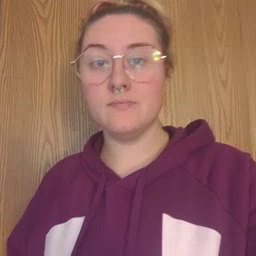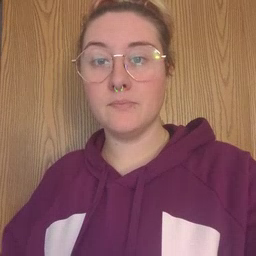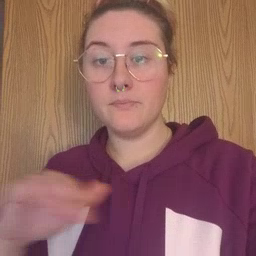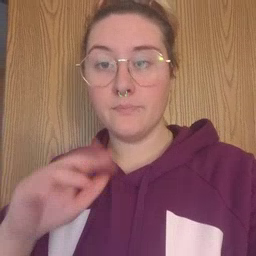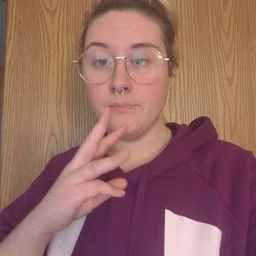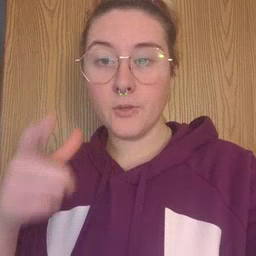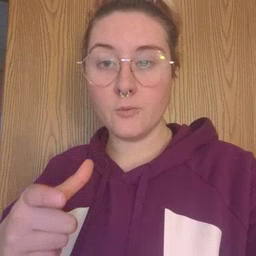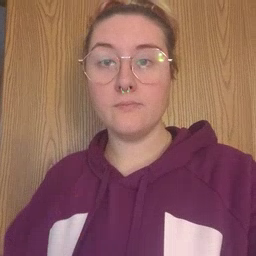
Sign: pool